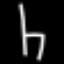
Label: chair